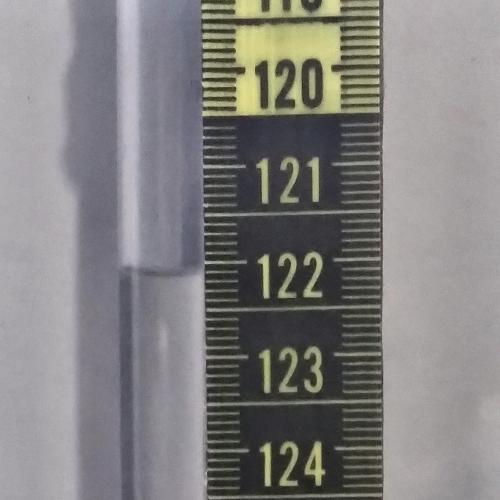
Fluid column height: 122.1 cm